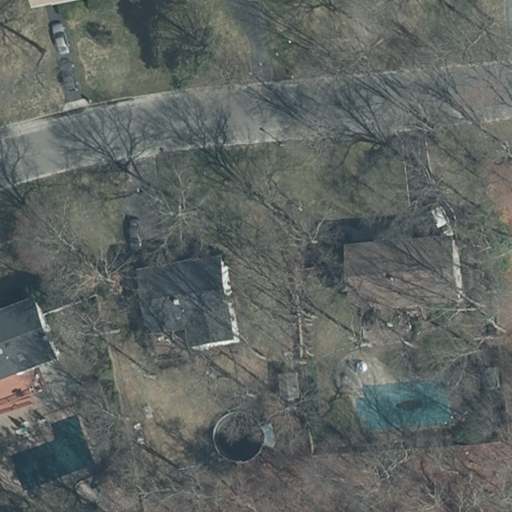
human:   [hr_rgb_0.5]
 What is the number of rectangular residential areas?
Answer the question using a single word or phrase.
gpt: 1

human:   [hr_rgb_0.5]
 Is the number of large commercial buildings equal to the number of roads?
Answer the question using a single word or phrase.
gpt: no

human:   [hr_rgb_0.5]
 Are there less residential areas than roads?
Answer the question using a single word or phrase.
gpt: no

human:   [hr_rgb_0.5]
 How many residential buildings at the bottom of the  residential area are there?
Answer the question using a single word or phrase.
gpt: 0

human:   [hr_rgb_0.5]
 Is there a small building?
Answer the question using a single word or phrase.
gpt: no

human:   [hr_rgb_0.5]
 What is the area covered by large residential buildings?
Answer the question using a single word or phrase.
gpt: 0m2

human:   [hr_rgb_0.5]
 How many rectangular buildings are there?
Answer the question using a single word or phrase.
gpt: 3

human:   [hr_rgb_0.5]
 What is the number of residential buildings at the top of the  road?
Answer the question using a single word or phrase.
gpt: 0

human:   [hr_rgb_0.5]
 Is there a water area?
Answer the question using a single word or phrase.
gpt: no

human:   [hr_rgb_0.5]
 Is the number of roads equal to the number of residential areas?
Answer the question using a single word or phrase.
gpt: yes

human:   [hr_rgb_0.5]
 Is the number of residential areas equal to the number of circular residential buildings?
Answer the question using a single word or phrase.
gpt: no

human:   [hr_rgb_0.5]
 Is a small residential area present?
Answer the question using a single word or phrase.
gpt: no

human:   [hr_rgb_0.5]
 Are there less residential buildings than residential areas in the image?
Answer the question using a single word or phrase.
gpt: no

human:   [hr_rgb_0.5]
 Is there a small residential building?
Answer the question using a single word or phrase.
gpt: no

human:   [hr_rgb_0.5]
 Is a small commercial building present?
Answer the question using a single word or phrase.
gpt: no

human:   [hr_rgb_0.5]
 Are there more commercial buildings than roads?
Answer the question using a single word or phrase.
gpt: no

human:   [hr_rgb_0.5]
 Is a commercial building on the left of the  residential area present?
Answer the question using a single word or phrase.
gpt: no

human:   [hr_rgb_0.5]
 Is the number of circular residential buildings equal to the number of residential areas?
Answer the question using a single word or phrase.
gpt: no

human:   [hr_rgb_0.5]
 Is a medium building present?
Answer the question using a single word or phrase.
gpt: yes

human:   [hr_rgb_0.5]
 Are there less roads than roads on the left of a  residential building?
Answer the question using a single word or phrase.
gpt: no

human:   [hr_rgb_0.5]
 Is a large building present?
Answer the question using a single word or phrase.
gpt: no

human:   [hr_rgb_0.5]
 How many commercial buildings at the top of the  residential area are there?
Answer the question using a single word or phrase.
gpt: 0

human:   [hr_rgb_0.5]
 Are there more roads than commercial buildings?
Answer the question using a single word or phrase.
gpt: yes

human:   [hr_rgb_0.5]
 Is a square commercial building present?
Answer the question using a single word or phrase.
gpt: no

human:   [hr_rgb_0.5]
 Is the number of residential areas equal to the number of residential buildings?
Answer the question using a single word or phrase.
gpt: no

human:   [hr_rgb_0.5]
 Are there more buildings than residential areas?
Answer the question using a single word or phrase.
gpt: yes

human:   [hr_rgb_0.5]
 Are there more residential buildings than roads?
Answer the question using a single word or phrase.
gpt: yes

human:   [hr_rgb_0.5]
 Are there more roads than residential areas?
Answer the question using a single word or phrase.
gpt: no

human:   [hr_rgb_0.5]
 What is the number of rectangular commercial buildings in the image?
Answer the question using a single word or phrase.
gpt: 0

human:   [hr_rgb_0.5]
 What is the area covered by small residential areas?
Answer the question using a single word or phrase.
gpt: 0m2

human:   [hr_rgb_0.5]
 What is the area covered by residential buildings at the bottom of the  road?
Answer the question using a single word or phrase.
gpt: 664m2

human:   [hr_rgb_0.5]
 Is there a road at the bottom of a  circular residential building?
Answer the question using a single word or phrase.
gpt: no

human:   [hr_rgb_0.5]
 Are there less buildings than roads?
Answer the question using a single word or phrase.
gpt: no

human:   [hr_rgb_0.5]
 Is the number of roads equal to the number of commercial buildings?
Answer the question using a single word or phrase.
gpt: no

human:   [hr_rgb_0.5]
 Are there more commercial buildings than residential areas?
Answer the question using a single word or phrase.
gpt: no

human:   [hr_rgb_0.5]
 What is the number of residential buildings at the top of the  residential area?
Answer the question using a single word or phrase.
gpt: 3